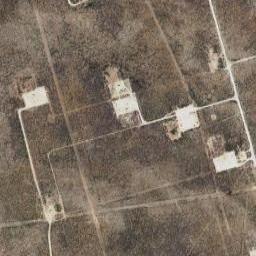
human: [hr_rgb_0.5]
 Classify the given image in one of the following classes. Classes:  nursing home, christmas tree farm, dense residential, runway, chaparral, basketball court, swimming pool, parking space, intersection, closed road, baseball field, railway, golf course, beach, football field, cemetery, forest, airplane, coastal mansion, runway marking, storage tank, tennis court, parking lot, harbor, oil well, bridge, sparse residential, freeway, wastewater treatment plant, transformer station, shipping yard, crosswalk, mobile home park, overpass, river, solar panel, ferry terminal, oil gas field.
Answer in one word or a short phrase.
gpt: oil gas field